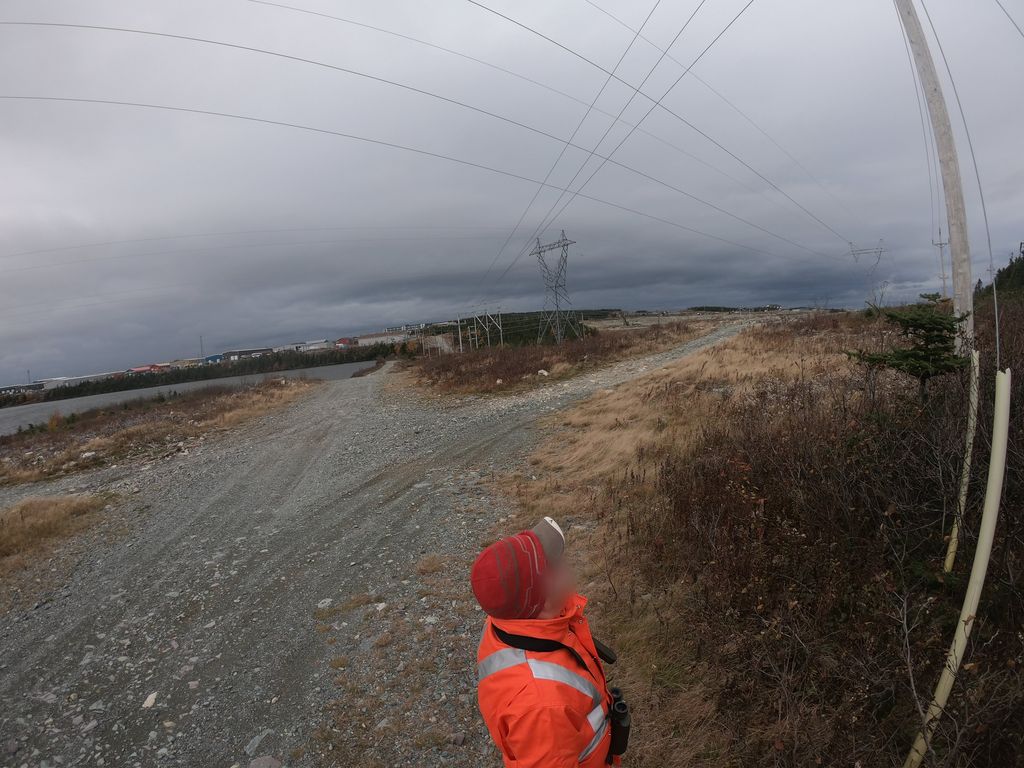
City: st_johns